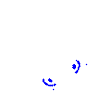
Particle: electron